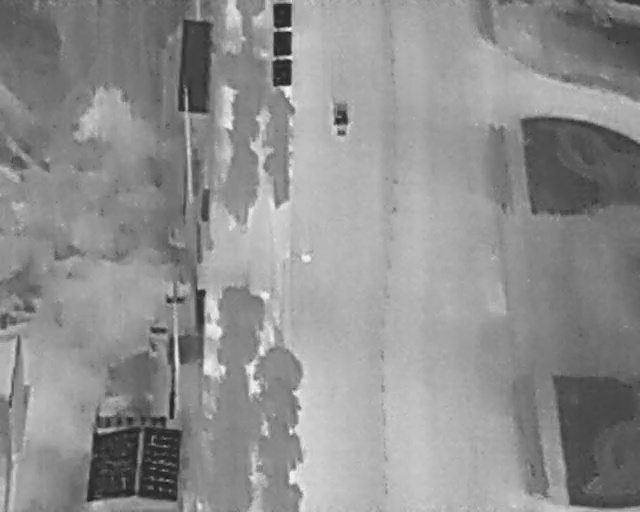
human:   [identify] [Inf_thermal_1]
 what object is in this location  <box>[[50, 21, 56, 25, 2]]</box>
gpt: <ref>1 medium car at the top</ref>

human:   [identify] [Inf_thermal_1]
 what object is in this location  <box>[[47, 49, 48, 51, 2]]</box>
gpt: <ref>1 small person at the center</ref>